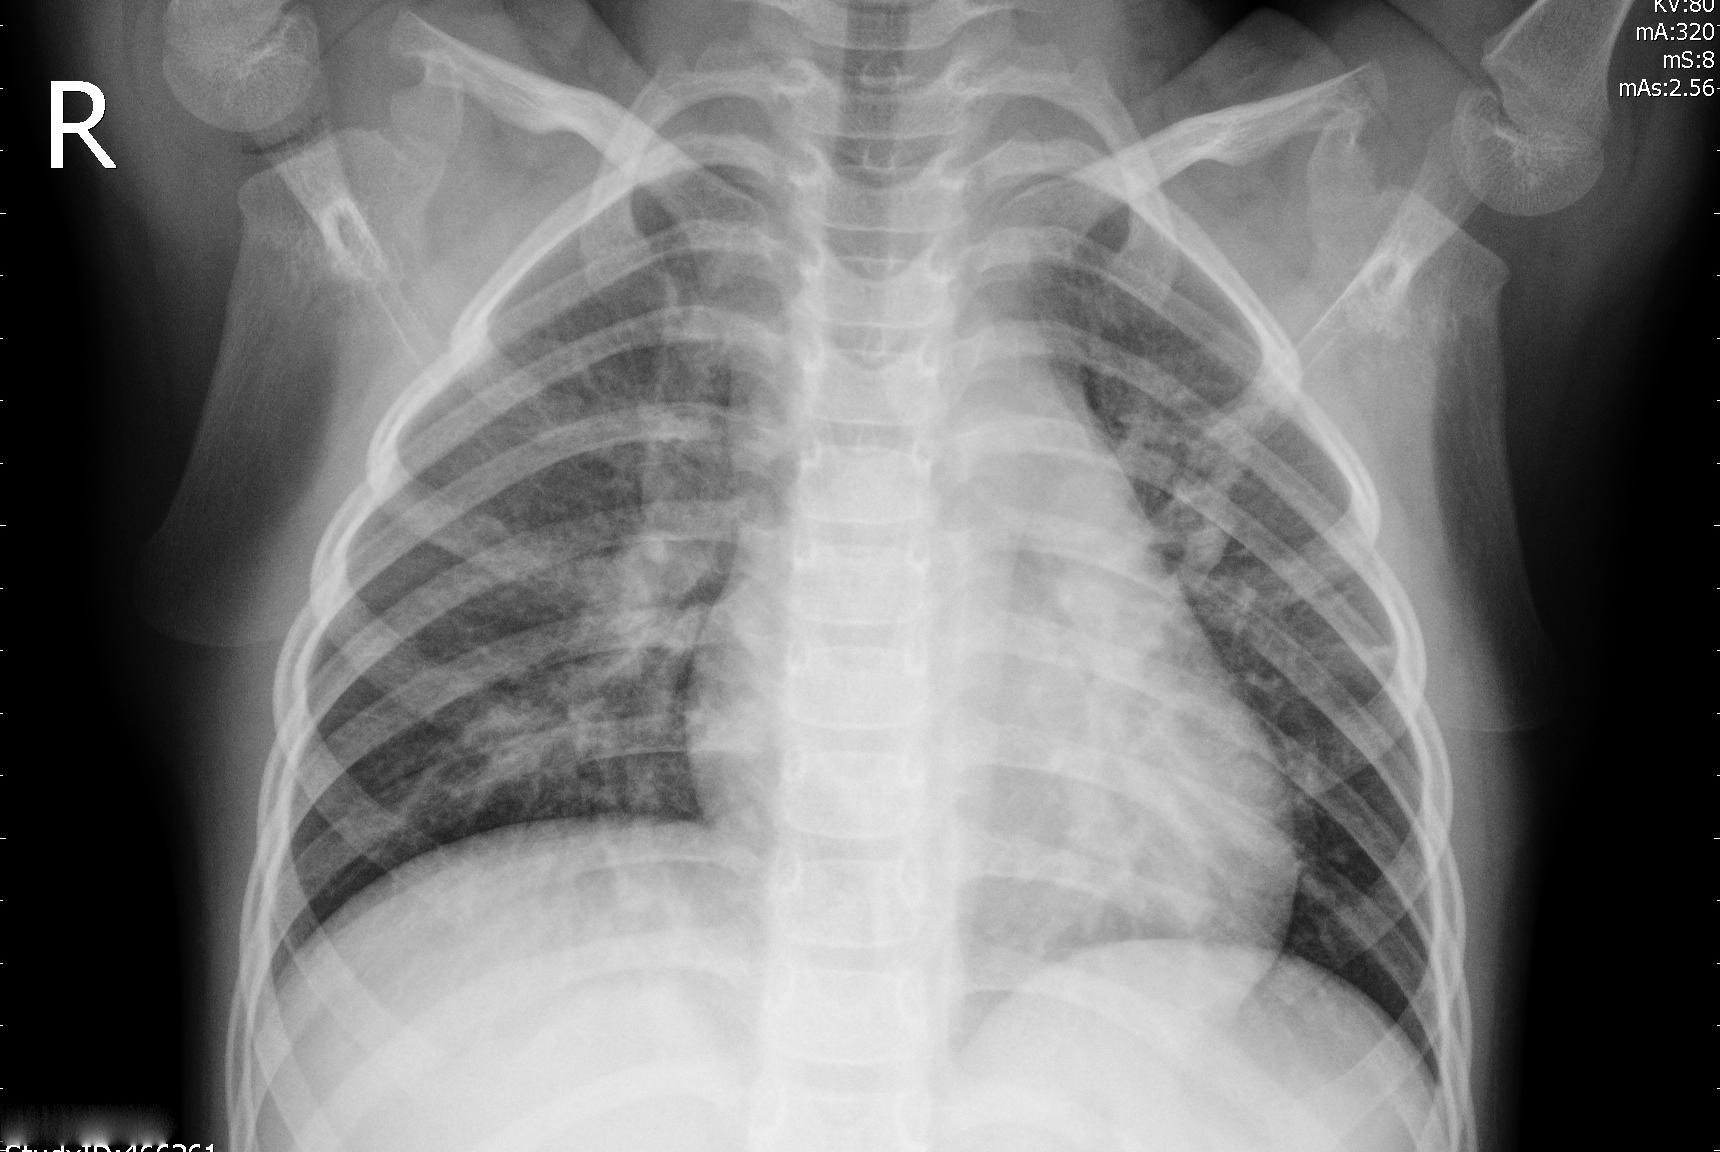
Diagnosis: PNEUMONIA